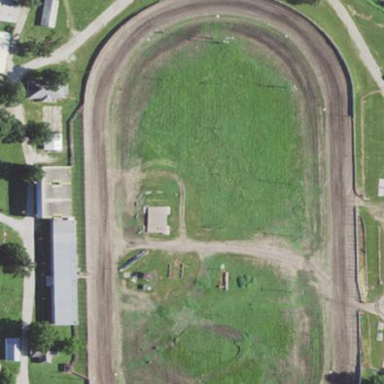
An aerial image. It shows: Raceway for motor sports.